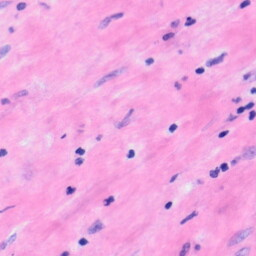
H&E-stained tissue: Liver